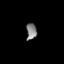
Tissue: lung
Cell type: Fibroblasts
Senescence score: 0.543
Nuclear area (px): 165
Mean DAPI intensity: 131.194